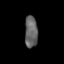
Tissue: skin
Cell type: Others
Senescence score: 0.7342
Nuclear area (px): 405
Mean DAPI intensity: 98.709